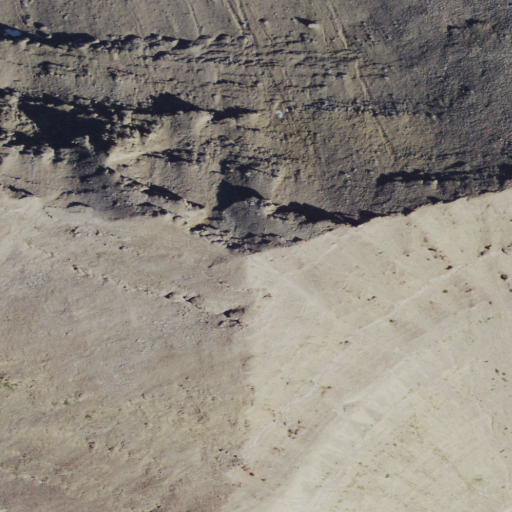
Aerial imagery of mountain in Wyoming named Rendezvous Mountain containing grassland, barren land, evergreen forest, and shrub